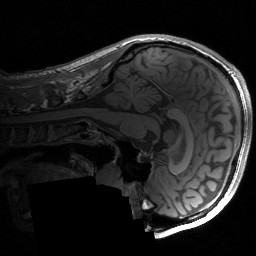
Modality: T1w
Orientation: sagittal
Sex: male
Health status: ill
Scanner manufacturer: siemens
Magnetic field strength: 3 T
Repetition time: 1.57 s
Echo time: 0.00275 s